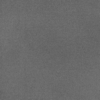
Label: dusty